Question: I have built a cell using 2 UIviews with a height of 1 in order to show up as a straight line. Between them I have placed a UILabel. So it looks just like a cell.
But by question now is how do I add an arrow to my label? I want the standard iOS label that shows up in cells.
Like this one that shows up as the "back" arrow when entering another view, but I want the thinner one

Thanks in advance,
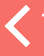
Answer: This isn't exactly what you asked for, but it would probably be easier to download an image asset and use that instead. <URL> are two very good websites that have tons of free icons.